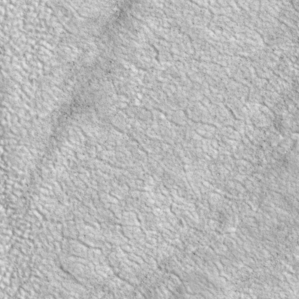
Label: non_frost